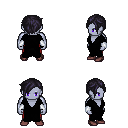
a pixel art fantasy rpg character, male body template, dark elf, purple skin, black robe, red pants, raven pixie cut hairstyle, white cloth bracers, maroon shoes, four views (front, back, left, right), 2x2 character sprite sheet, small pixel art, hard edges, no anti-aliasing